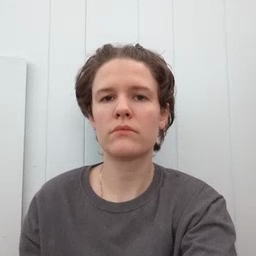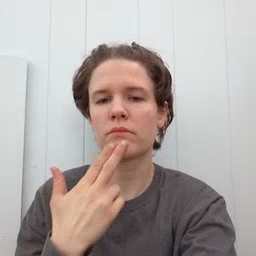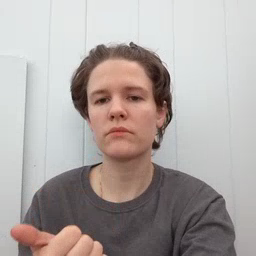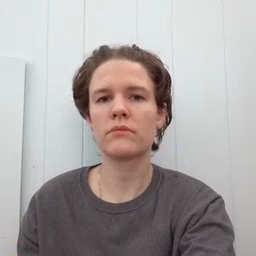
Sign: cute